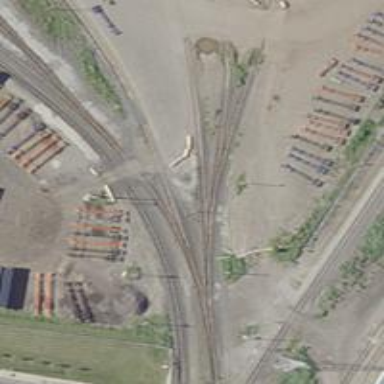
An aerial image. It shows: Railway yard.